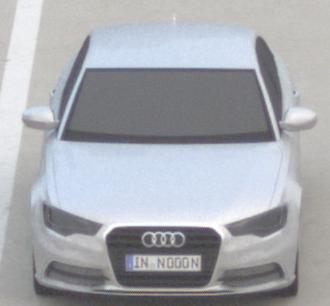
Make: Audi
Model: A6 2.0 TFSI
Detailed model: A6 (C7) Limousine
Model produced from: 2011/10
Model produced until: 2014/09
Doors: 4
Color: white
Road condition: dry road
Daytime: morning or afternoon
Contrast: low contrast